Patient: sex M, age 76
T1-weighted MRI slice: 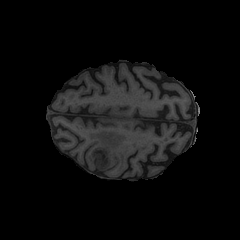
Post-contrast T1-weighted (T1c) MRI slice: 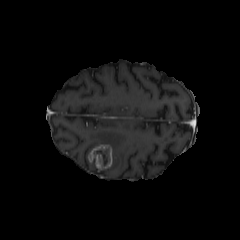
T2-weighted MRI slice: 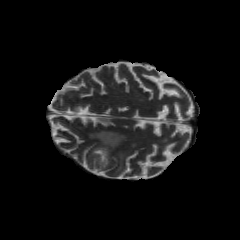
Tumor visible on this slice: yes
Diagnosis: Glioblastoma, IDH-wildtype
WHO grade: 4